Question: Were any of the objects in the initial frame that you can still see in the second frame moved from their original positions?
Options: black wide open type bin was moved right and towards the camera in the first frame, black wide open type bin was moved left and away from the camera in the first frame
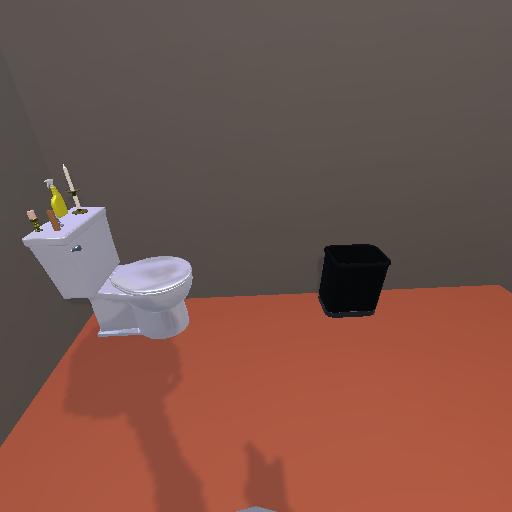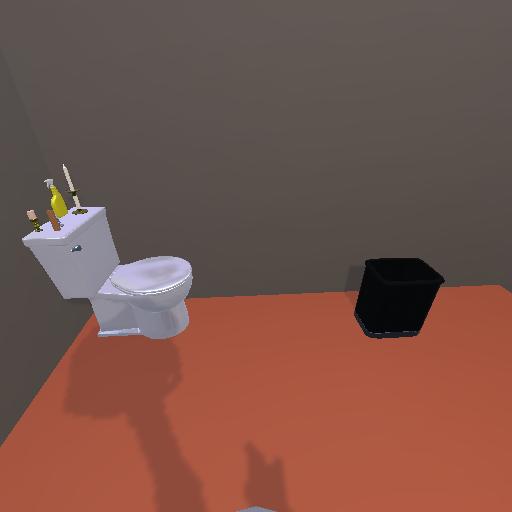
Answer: black wide open type bin was moved right and towards the camera in the first frame